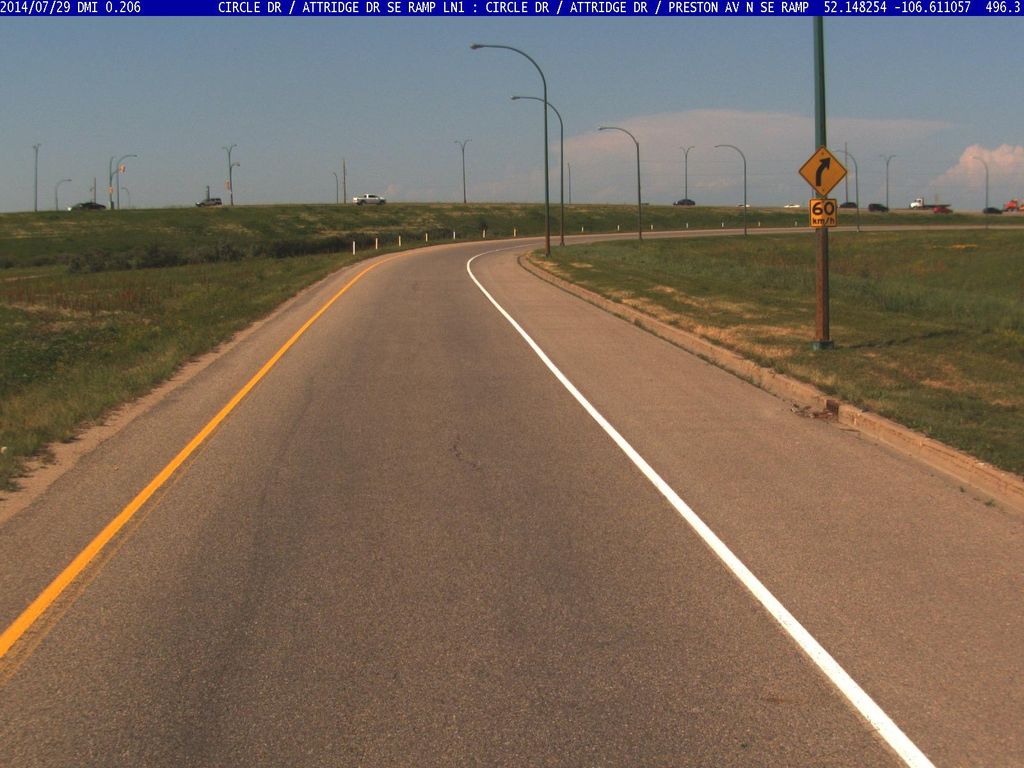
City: saskatoon